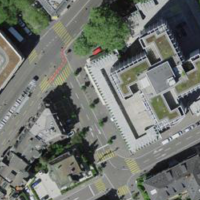
EUNIS habitat code: 54
Species observed at this site:
Parus major